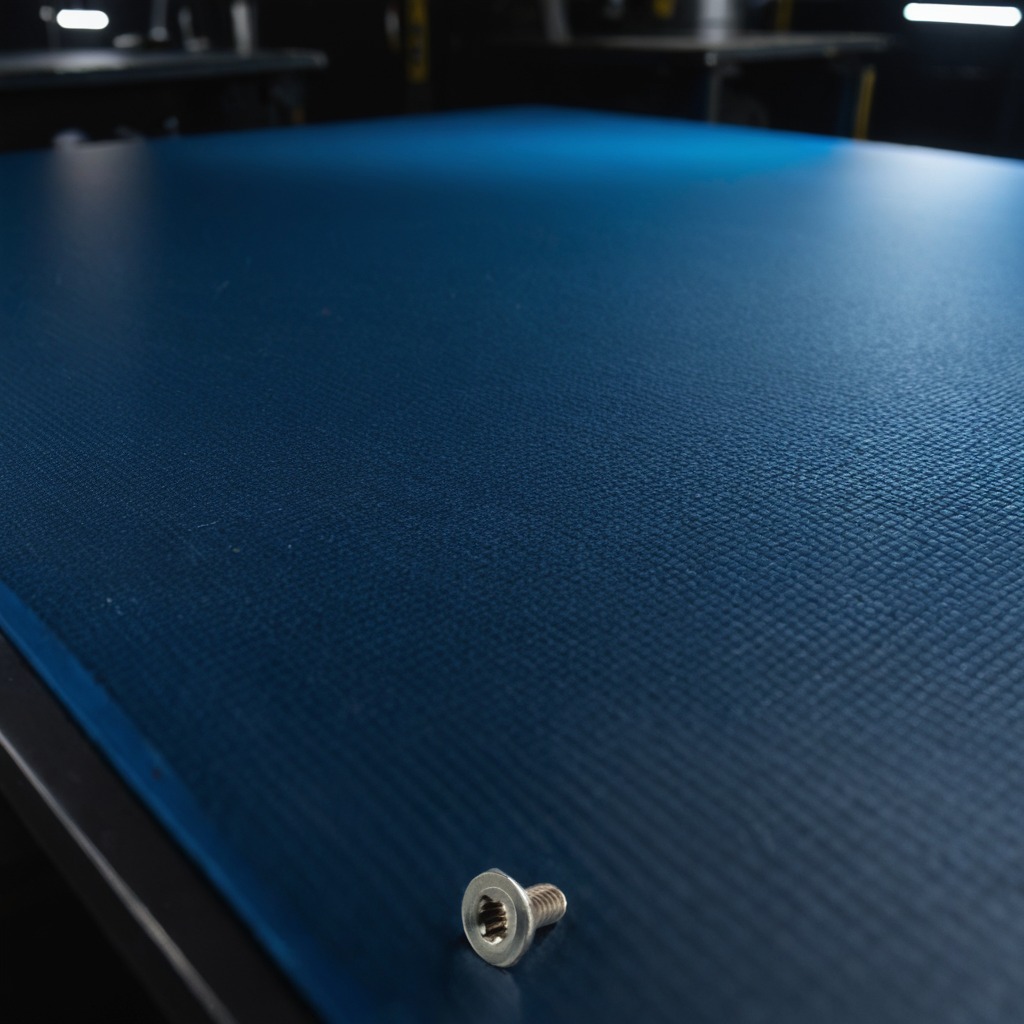
A metal screw is lying on a clean granite tabletop covered with a blue rubber mat inside a workshop at night dim ambient light soft shadows worn but beneath the mat